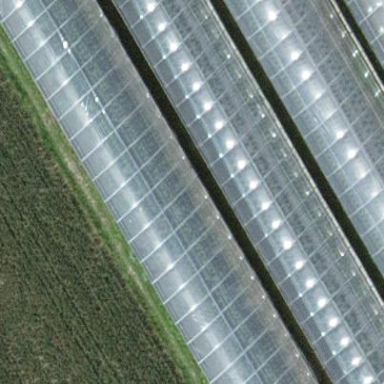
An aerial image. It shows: Greenhouse.